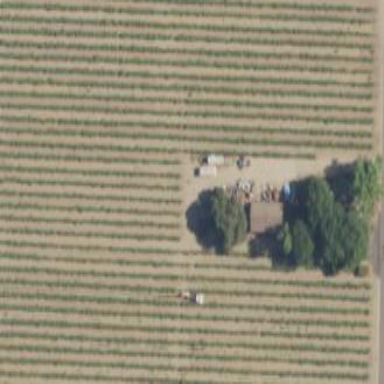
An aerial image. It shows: Vineyard.